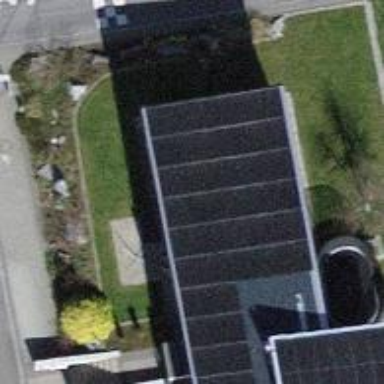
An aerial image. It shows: Solar photovoltaic panel generator.